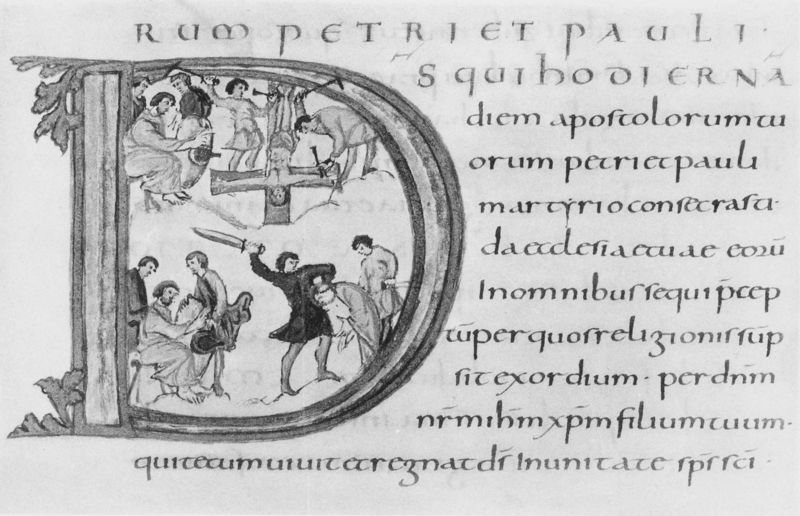
Titel: Drogo Sakramentar
Standort: Herstellungsort: Metz (EU - F)
Institution: Paris, Bibliothèque Nationale
Schlagwörter: kampf, männer, zeichnung, leute, enthauptung, henker, hinrichtung, köpfen, mord, schrift, figuren, gewalt, nägel, buch, kreuz, seite, illustration, schwert, text, buchstabe, soldat, initiale, römer, jesus, kreuzigung, mönch, heiliger, märtyrer, jesu, ausholen, schlagen, miniatur, petrus, handschrift, tonsur, latein, lateinisch, martyrium, passion, kopfüber, figürchen, paulus, köpfung, schert, peter und paul, schwerthieb, hieb, hämmer, d, zierbuchstabe, buchstabve